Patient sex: M
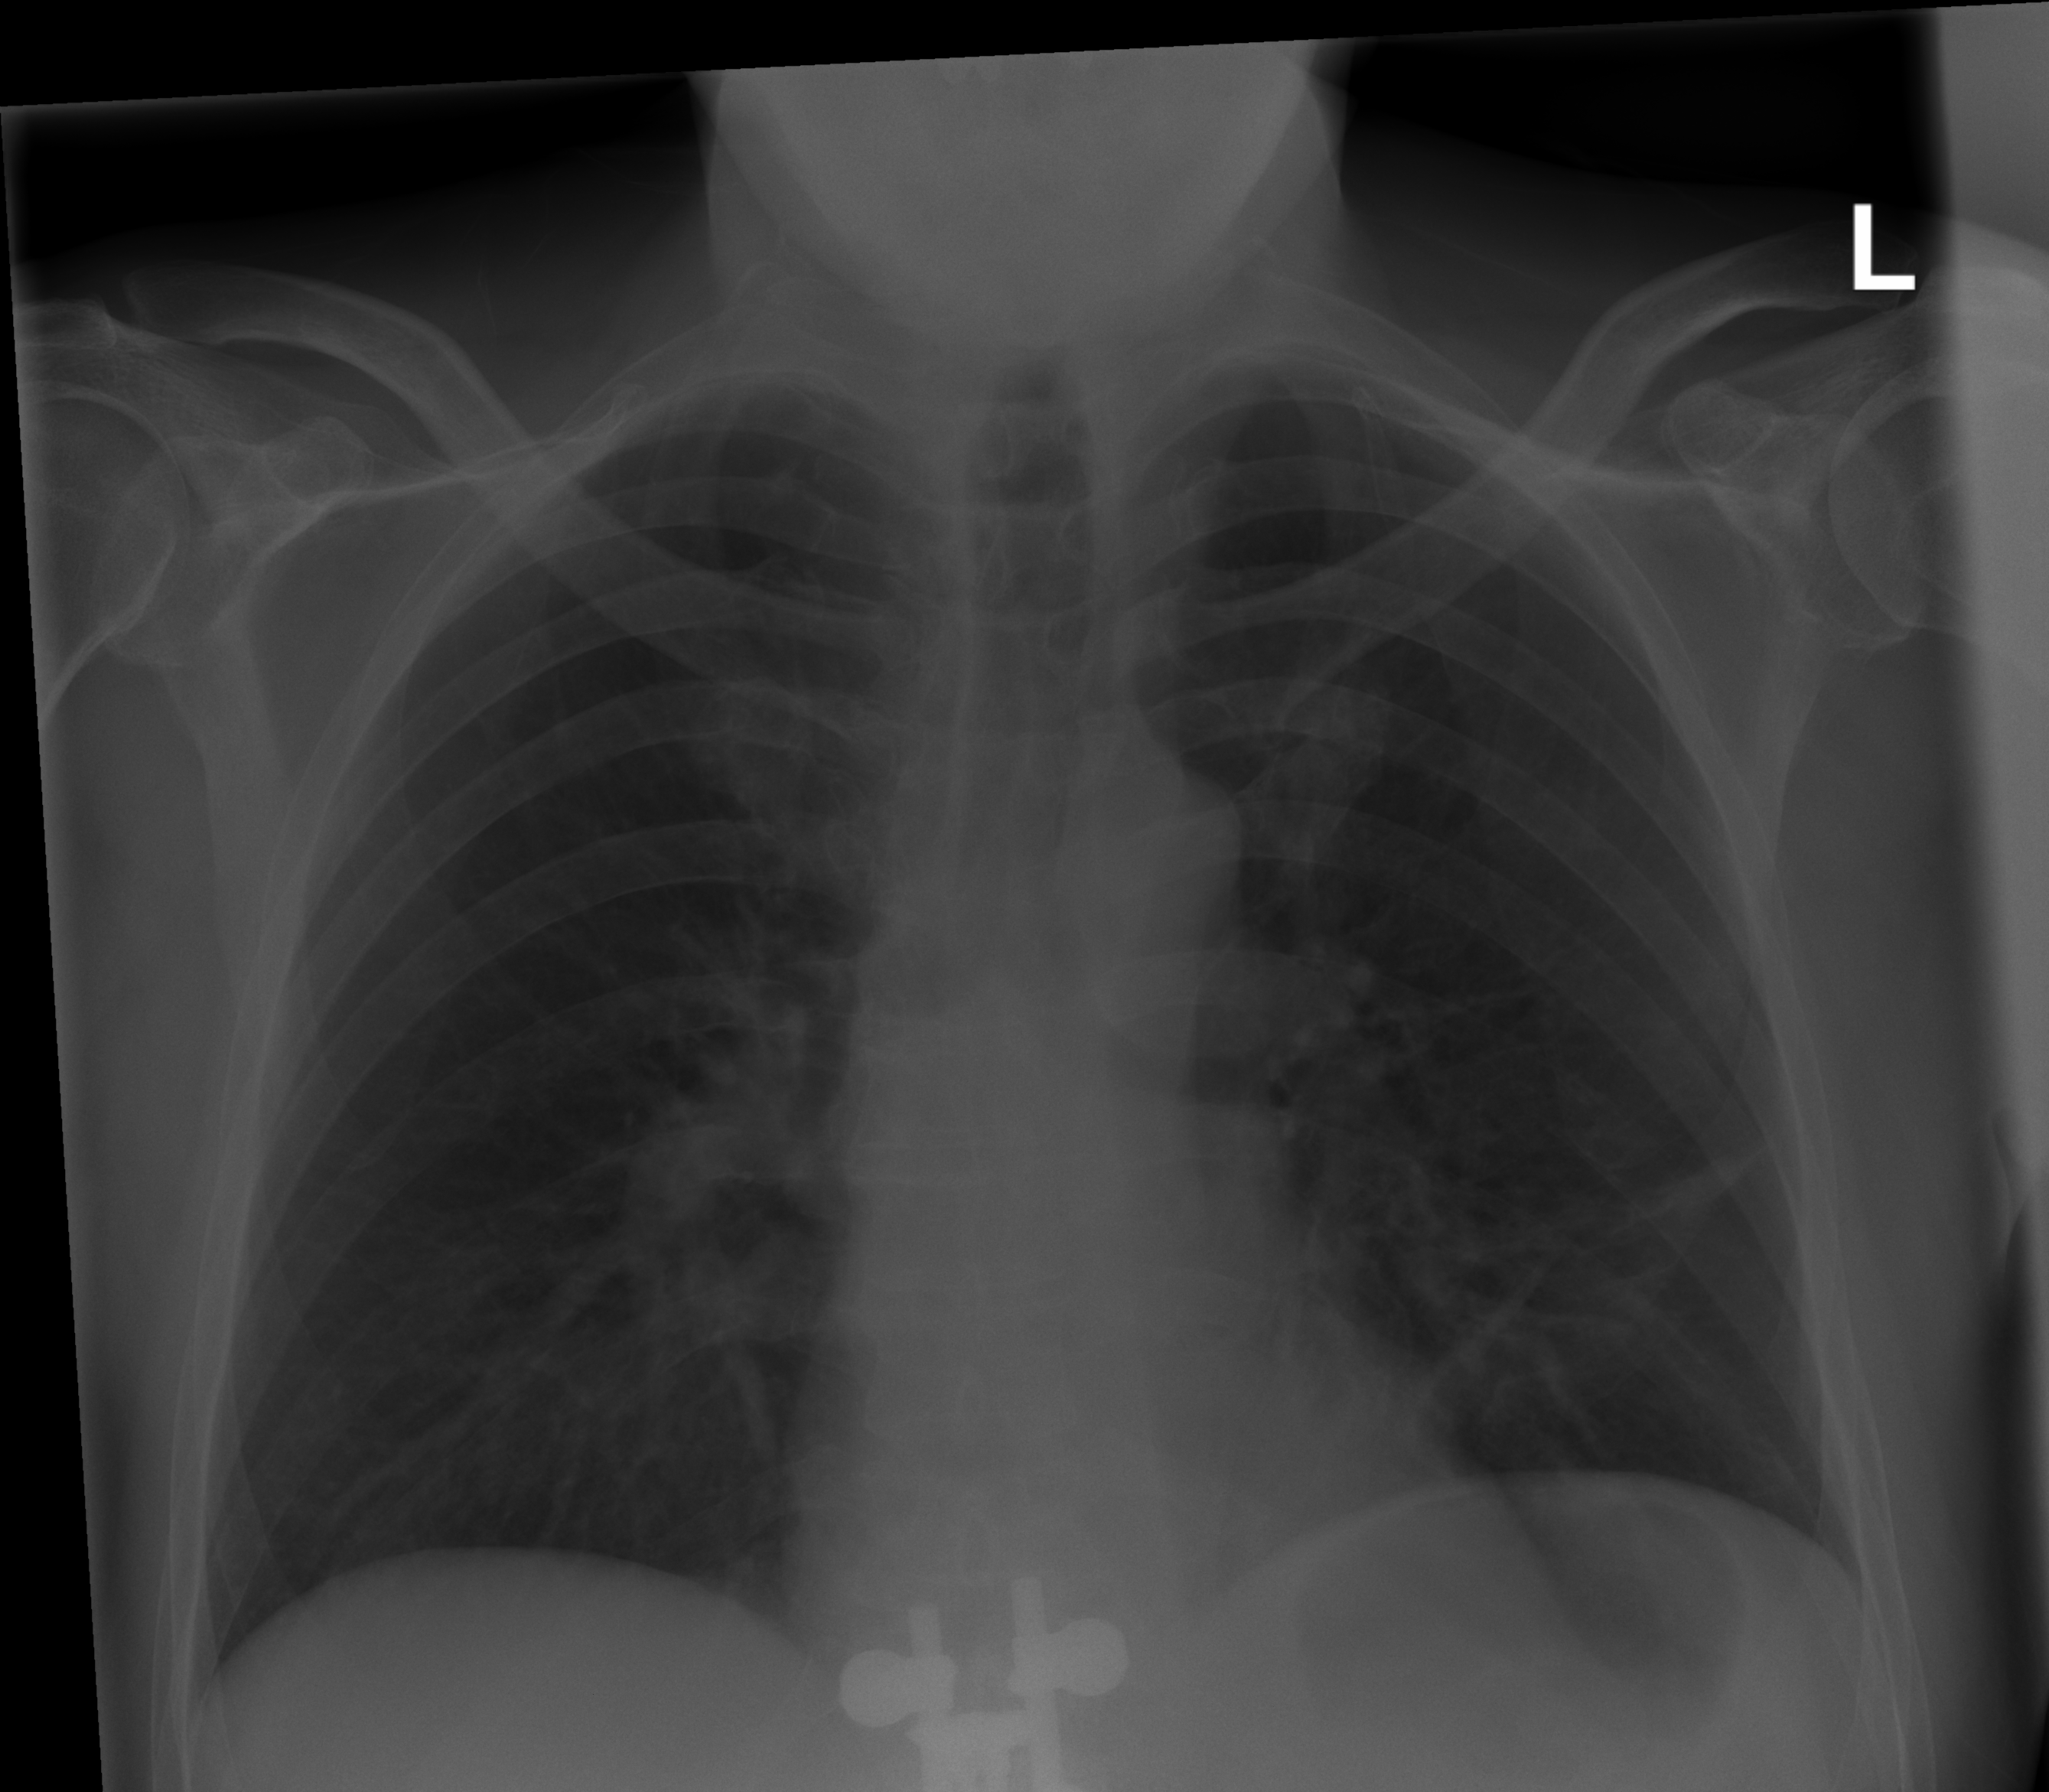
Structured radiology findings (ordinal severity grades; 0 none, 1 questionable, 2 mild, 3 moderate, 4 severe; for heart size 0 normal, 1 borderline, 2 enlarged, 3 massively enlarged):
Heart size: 0
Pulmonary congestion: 0
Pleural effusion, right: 0
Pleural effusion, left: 0
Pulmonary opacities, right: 2
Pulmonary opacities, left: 0
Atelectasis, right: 0
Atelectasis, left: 1